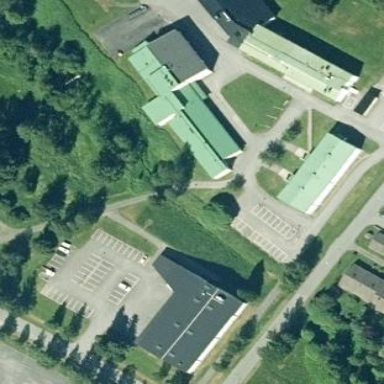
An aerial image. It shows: School building.